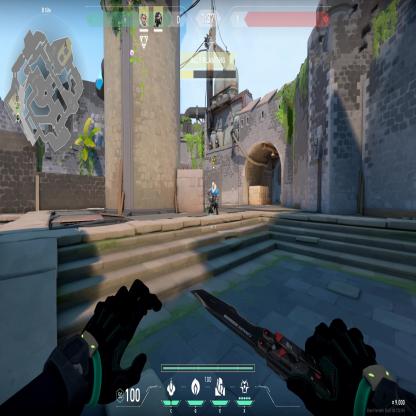
Label: teammate